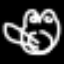
Label: frog